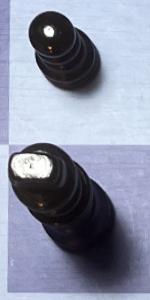
Label: King_Black